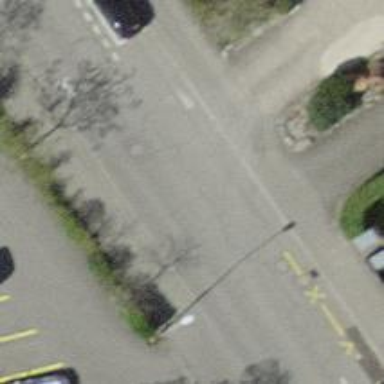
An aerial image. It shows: Residential road with asphalt surface. Both sides have sidewalks.